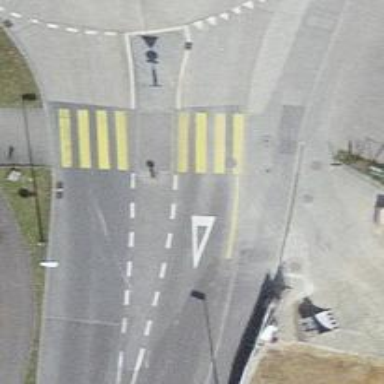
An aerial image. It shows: Footway that serves as traffic island.